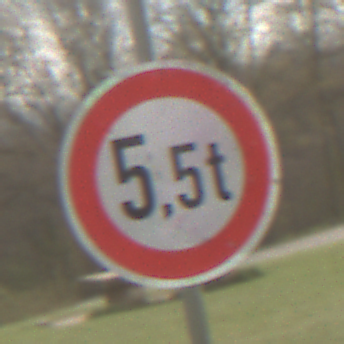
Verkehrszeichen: TatsaechlicheMasse
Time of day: MorningAfternoon
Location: Outdoor (Suburban)
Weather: Overcast
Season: NotSpecified
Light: Natural